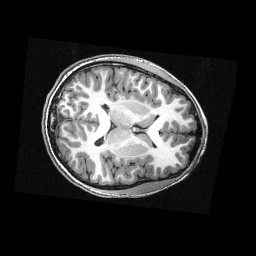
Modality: T1w
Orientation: axial
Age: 12
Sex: male
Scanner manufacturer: siemens
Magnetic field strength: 3 T
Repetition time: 2.3 s
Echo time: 0.00336 s